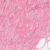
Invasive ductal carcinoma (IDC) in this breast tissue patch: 0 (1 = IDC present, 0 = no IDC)